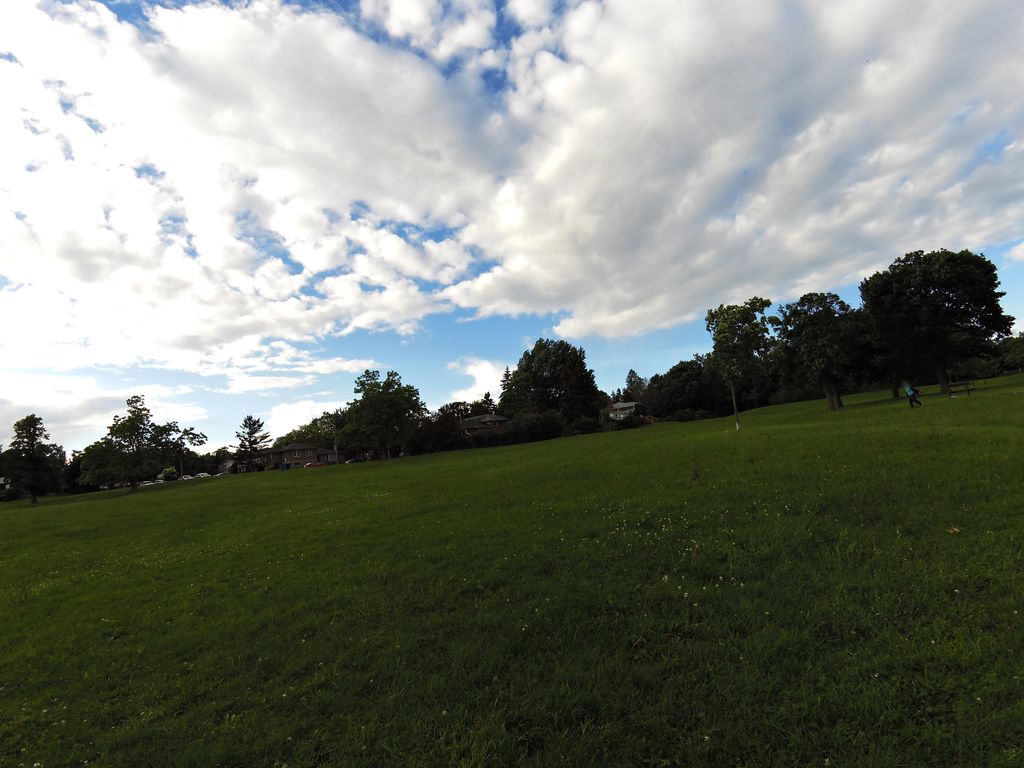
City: toronto